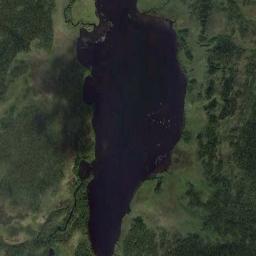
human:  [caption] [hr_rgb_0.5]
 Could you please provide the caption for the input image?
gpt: There are paths on both sides of the lake .

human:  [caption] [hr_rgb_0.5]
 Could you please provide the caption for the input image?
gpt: The lake lies on a flat ground covered with vegetation and the water is dark blue .

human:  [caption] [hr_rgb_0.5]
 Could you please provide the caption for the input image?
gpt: Lots of trees are around the lake .

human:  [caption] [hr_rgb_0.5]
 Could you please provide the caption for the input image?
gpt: An irregularly shaped blue lake surrounded by mountains with green vegetation .

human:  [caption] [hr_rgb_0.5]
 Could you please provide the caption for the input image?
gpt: There are green meadows and forests around the lake .